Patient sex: M
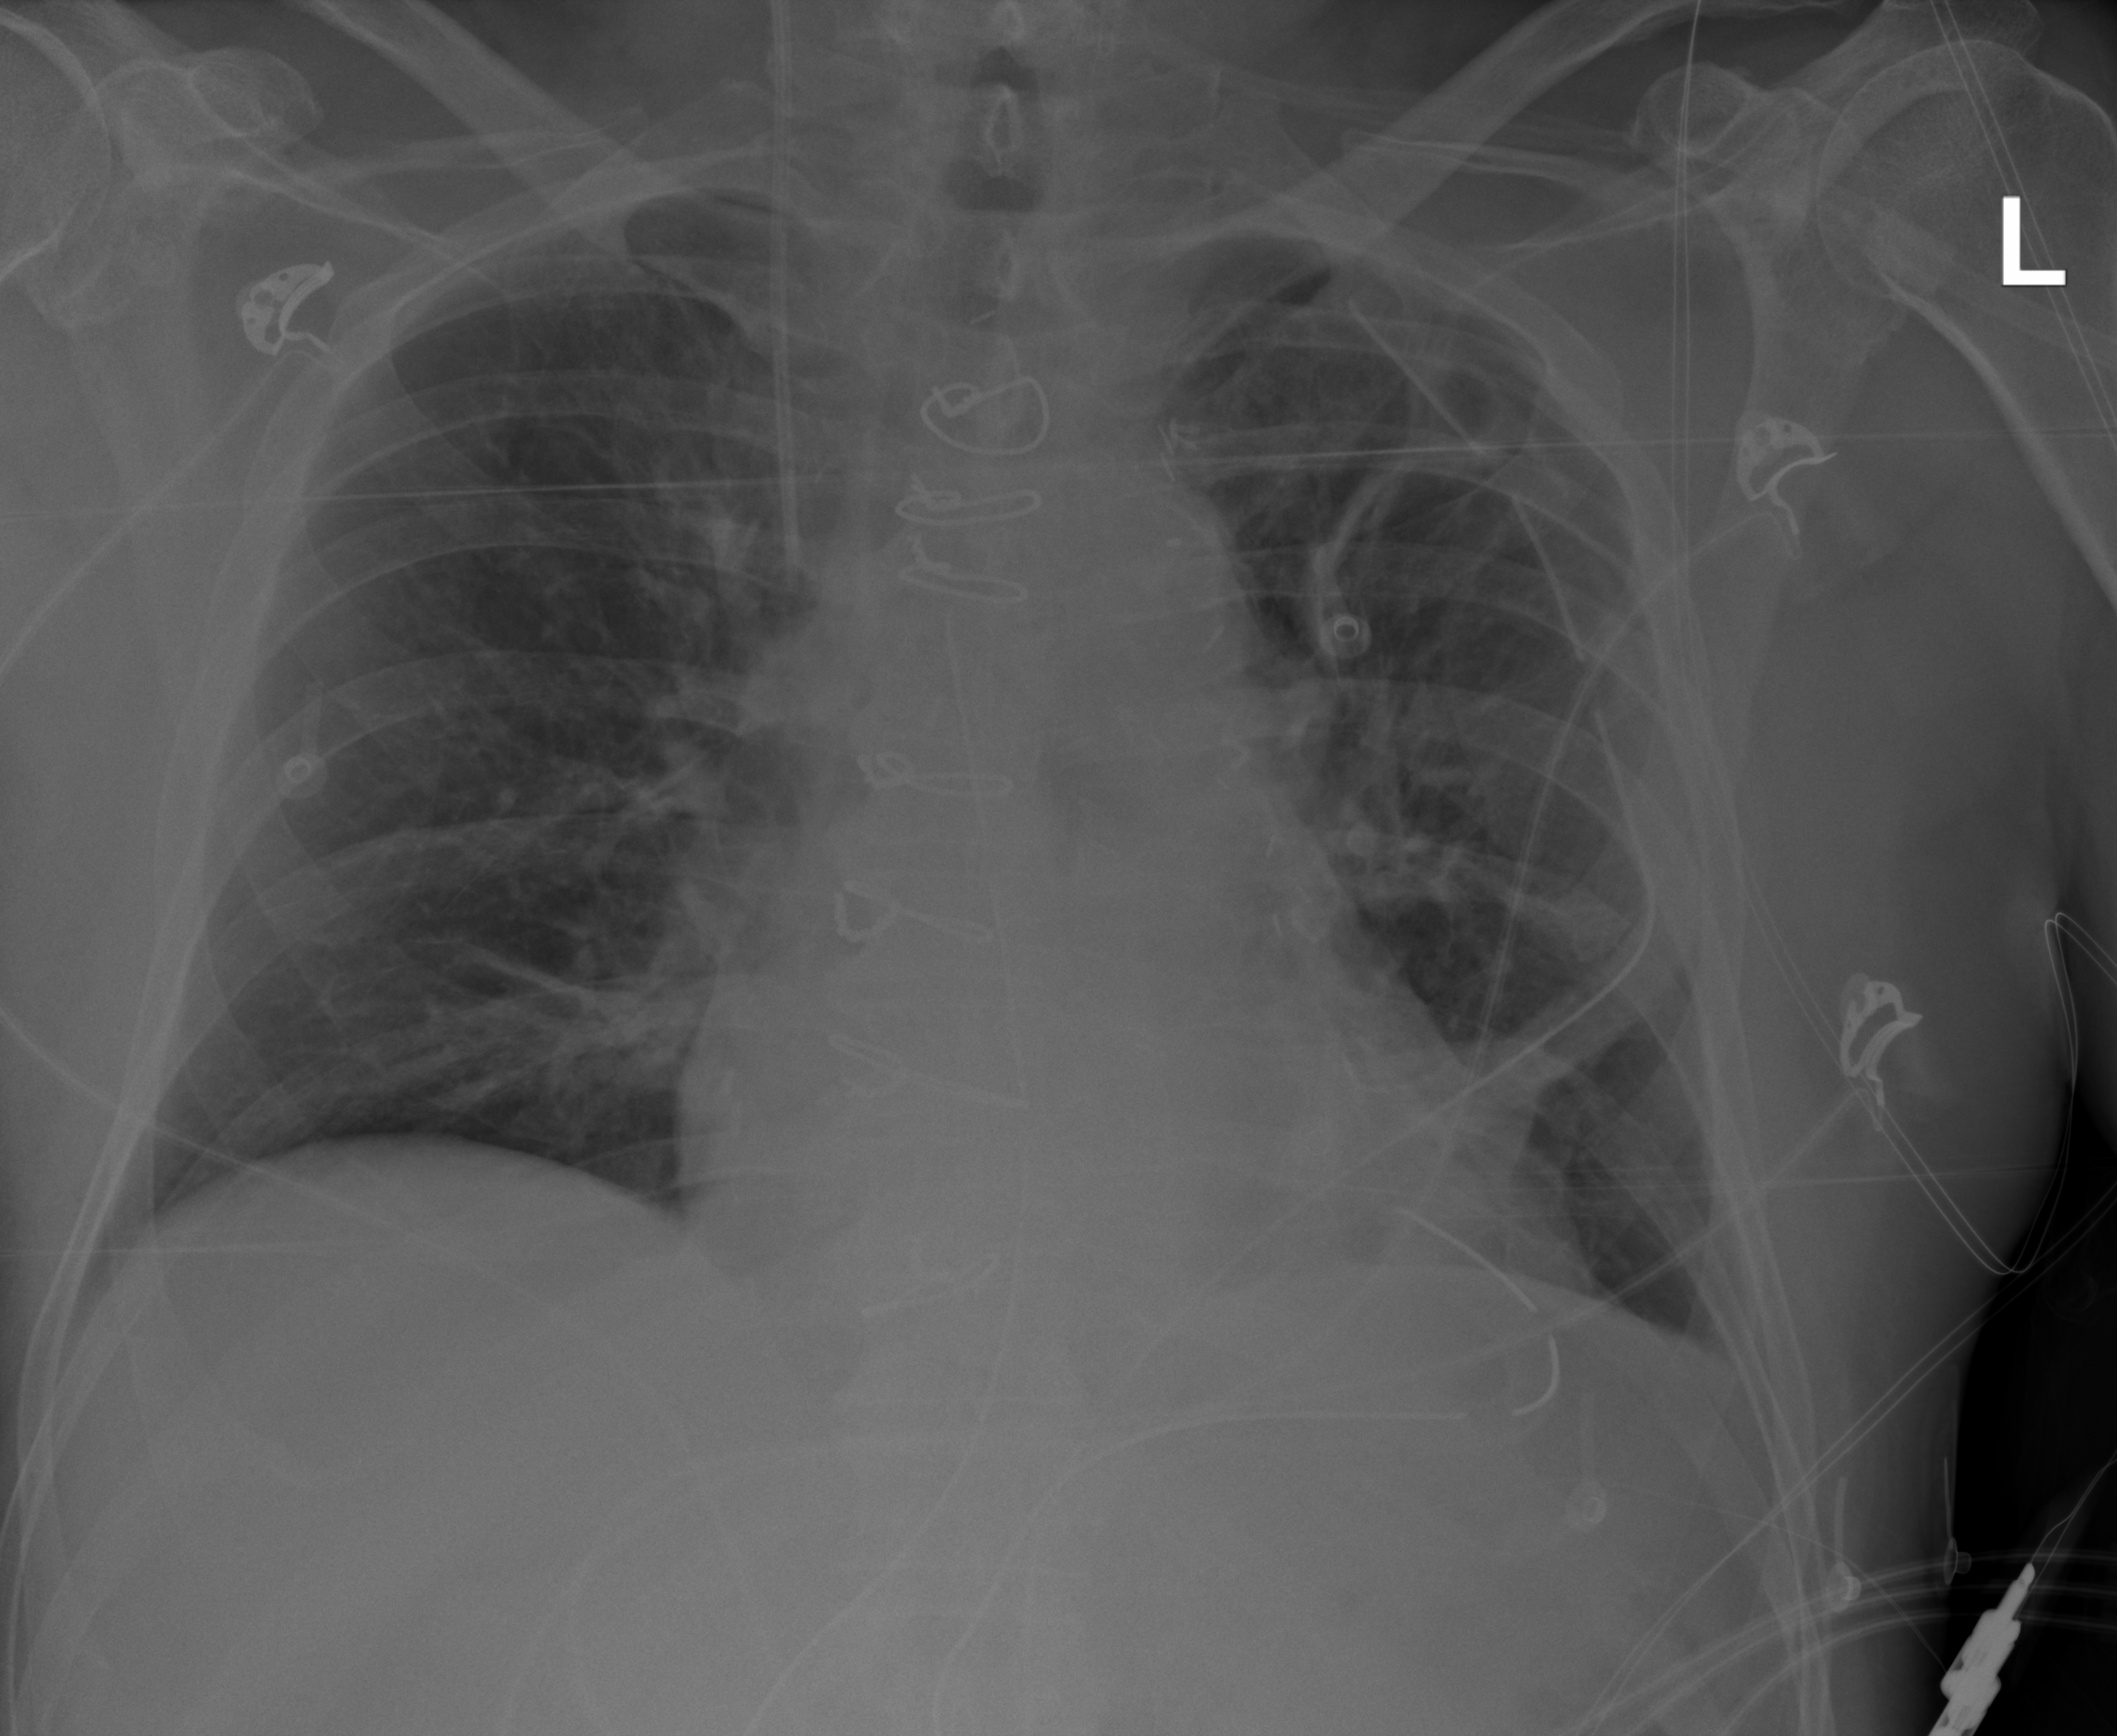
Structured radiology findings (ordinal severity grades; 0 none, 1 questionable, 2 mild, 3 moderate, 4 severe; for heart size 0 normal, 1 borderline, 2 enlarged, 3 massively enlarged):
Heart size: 1
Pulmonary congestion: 2
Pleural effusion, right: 0
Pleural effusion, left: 0
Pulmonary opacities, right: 0
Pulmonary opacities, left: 0
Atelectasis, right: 2
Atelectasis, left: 2